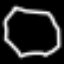
Label: octagon